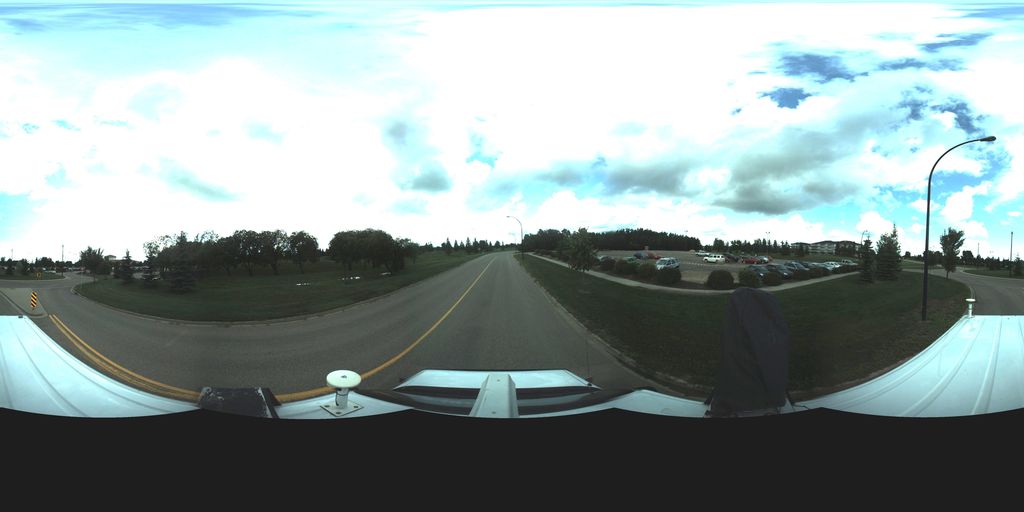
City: saskatoon